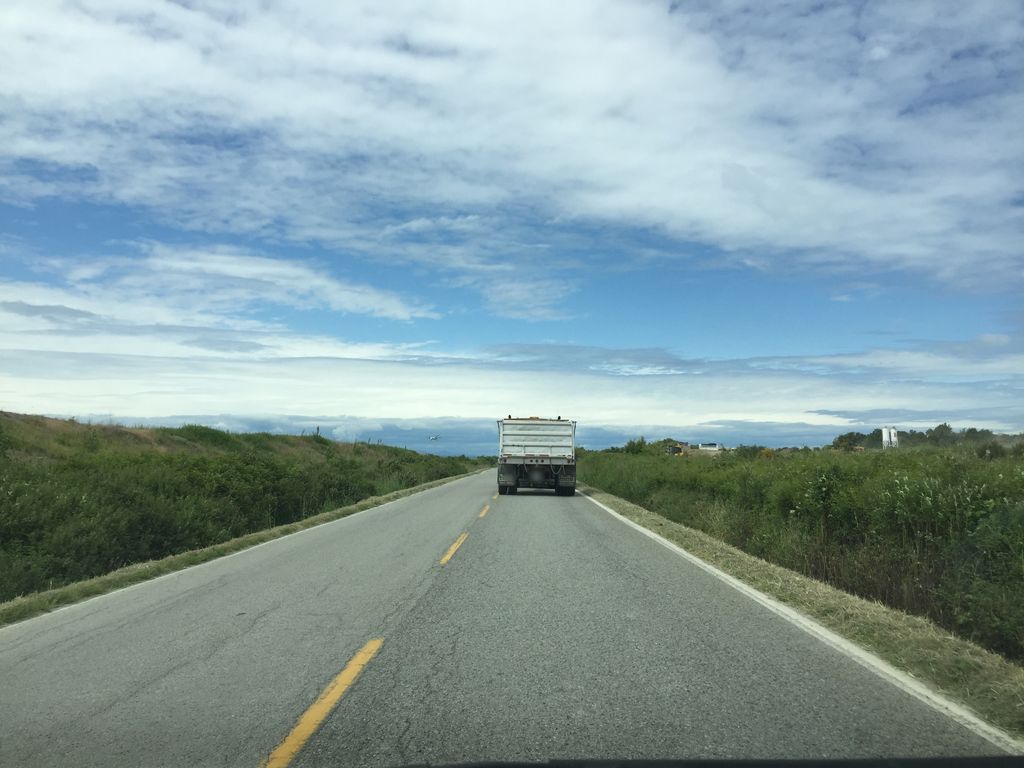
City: vancouver